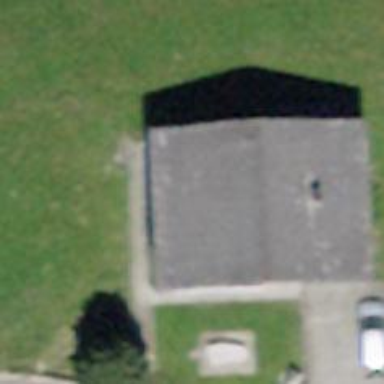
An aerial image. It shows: Simple and straightforward house.